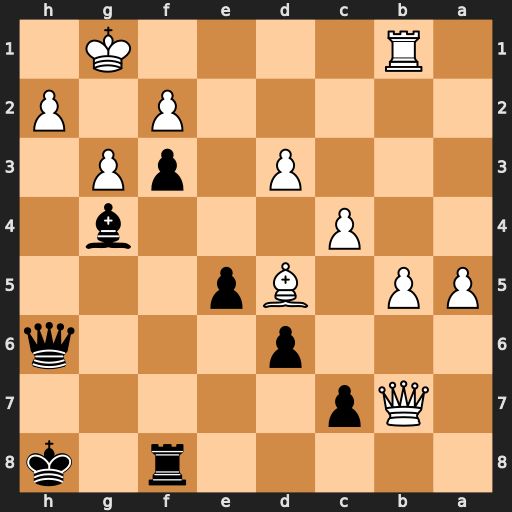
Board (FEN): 5r1k/1Qp5/3p3q/PP1Bp3/2P3b1/3P1pP1/5P1P/1R4K1
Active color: b
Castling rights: -
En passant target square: -
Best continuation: Qh3 Bxf3 Bxf3 Qxf3 Rxf3